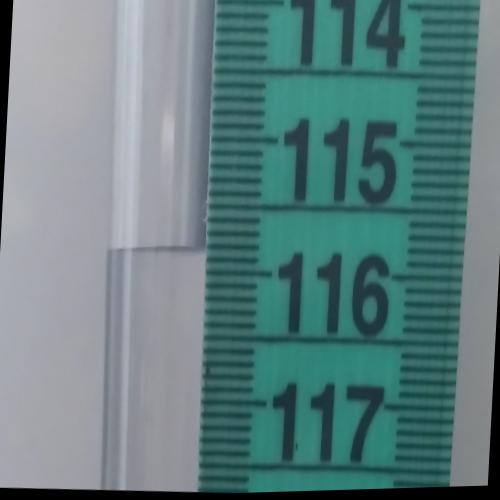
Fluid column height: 115.8 cm